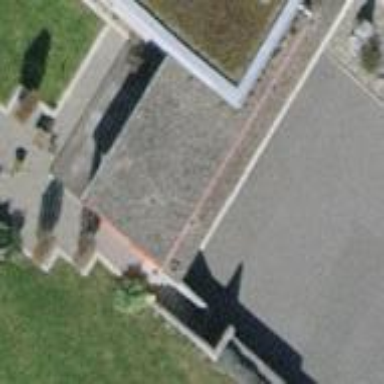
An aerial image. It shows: Garage building.